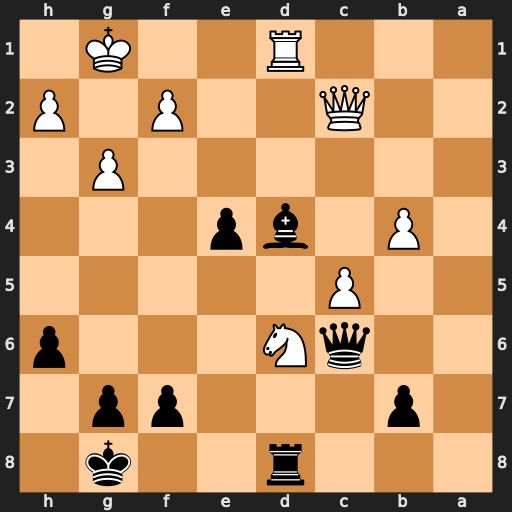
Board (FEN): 3r2k1/1p3pp1/2qN3p/2P5/1P1bp3/6P1/2Q2P1P/3R2K1
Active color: b
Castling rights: -
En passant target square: -
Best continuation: Rxd6 cxd6 Qxc2